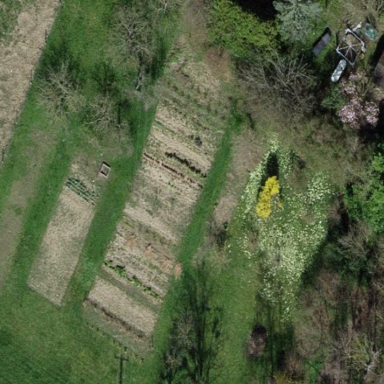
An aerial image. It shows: Garden area designated for leisure land.